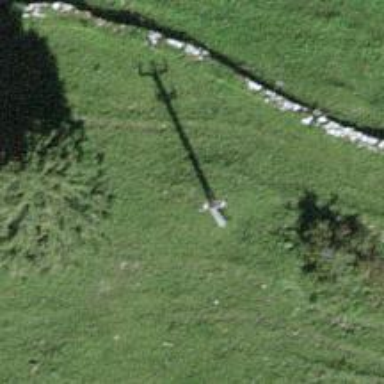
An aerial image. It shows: Power pole.